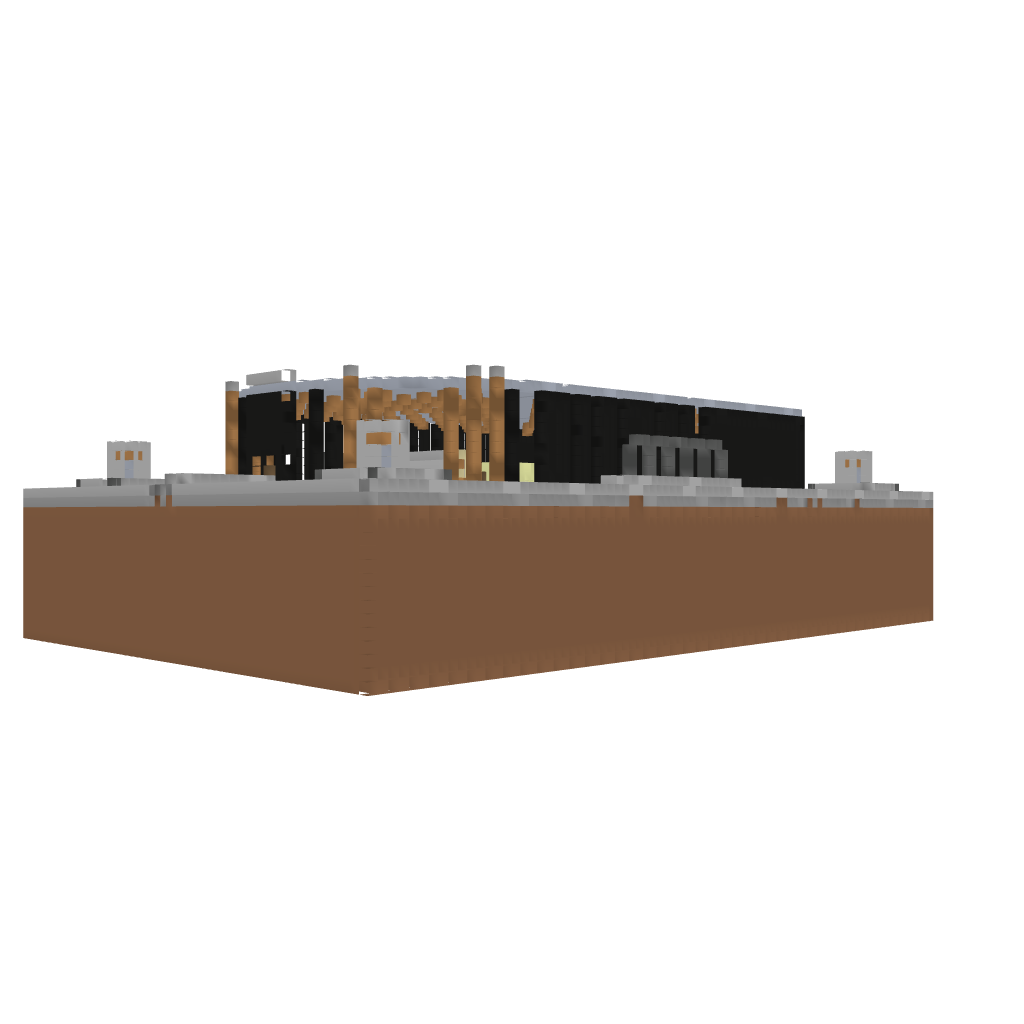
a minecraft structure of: Swimming Centre